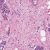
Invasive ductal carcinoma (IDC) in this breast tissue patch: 1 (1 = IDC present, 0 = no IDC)